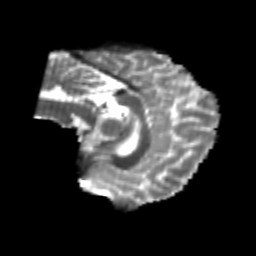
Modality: T2w
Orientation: sagittal
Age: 20
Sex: male
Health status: healthy
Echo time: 0.074 s